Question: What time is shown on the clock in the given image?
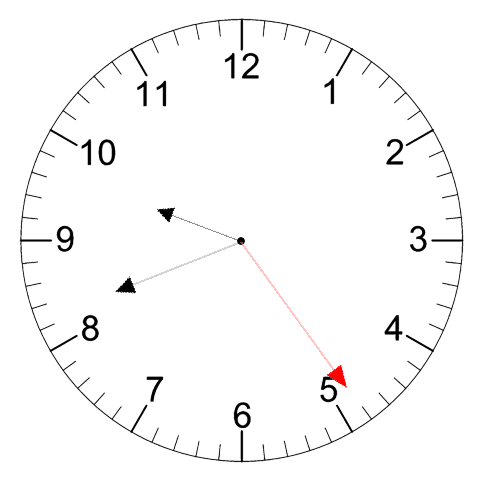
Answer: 09:41:24